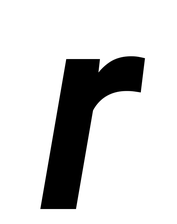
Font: Roboto-Italic_SemiBold_Italic